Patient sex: F
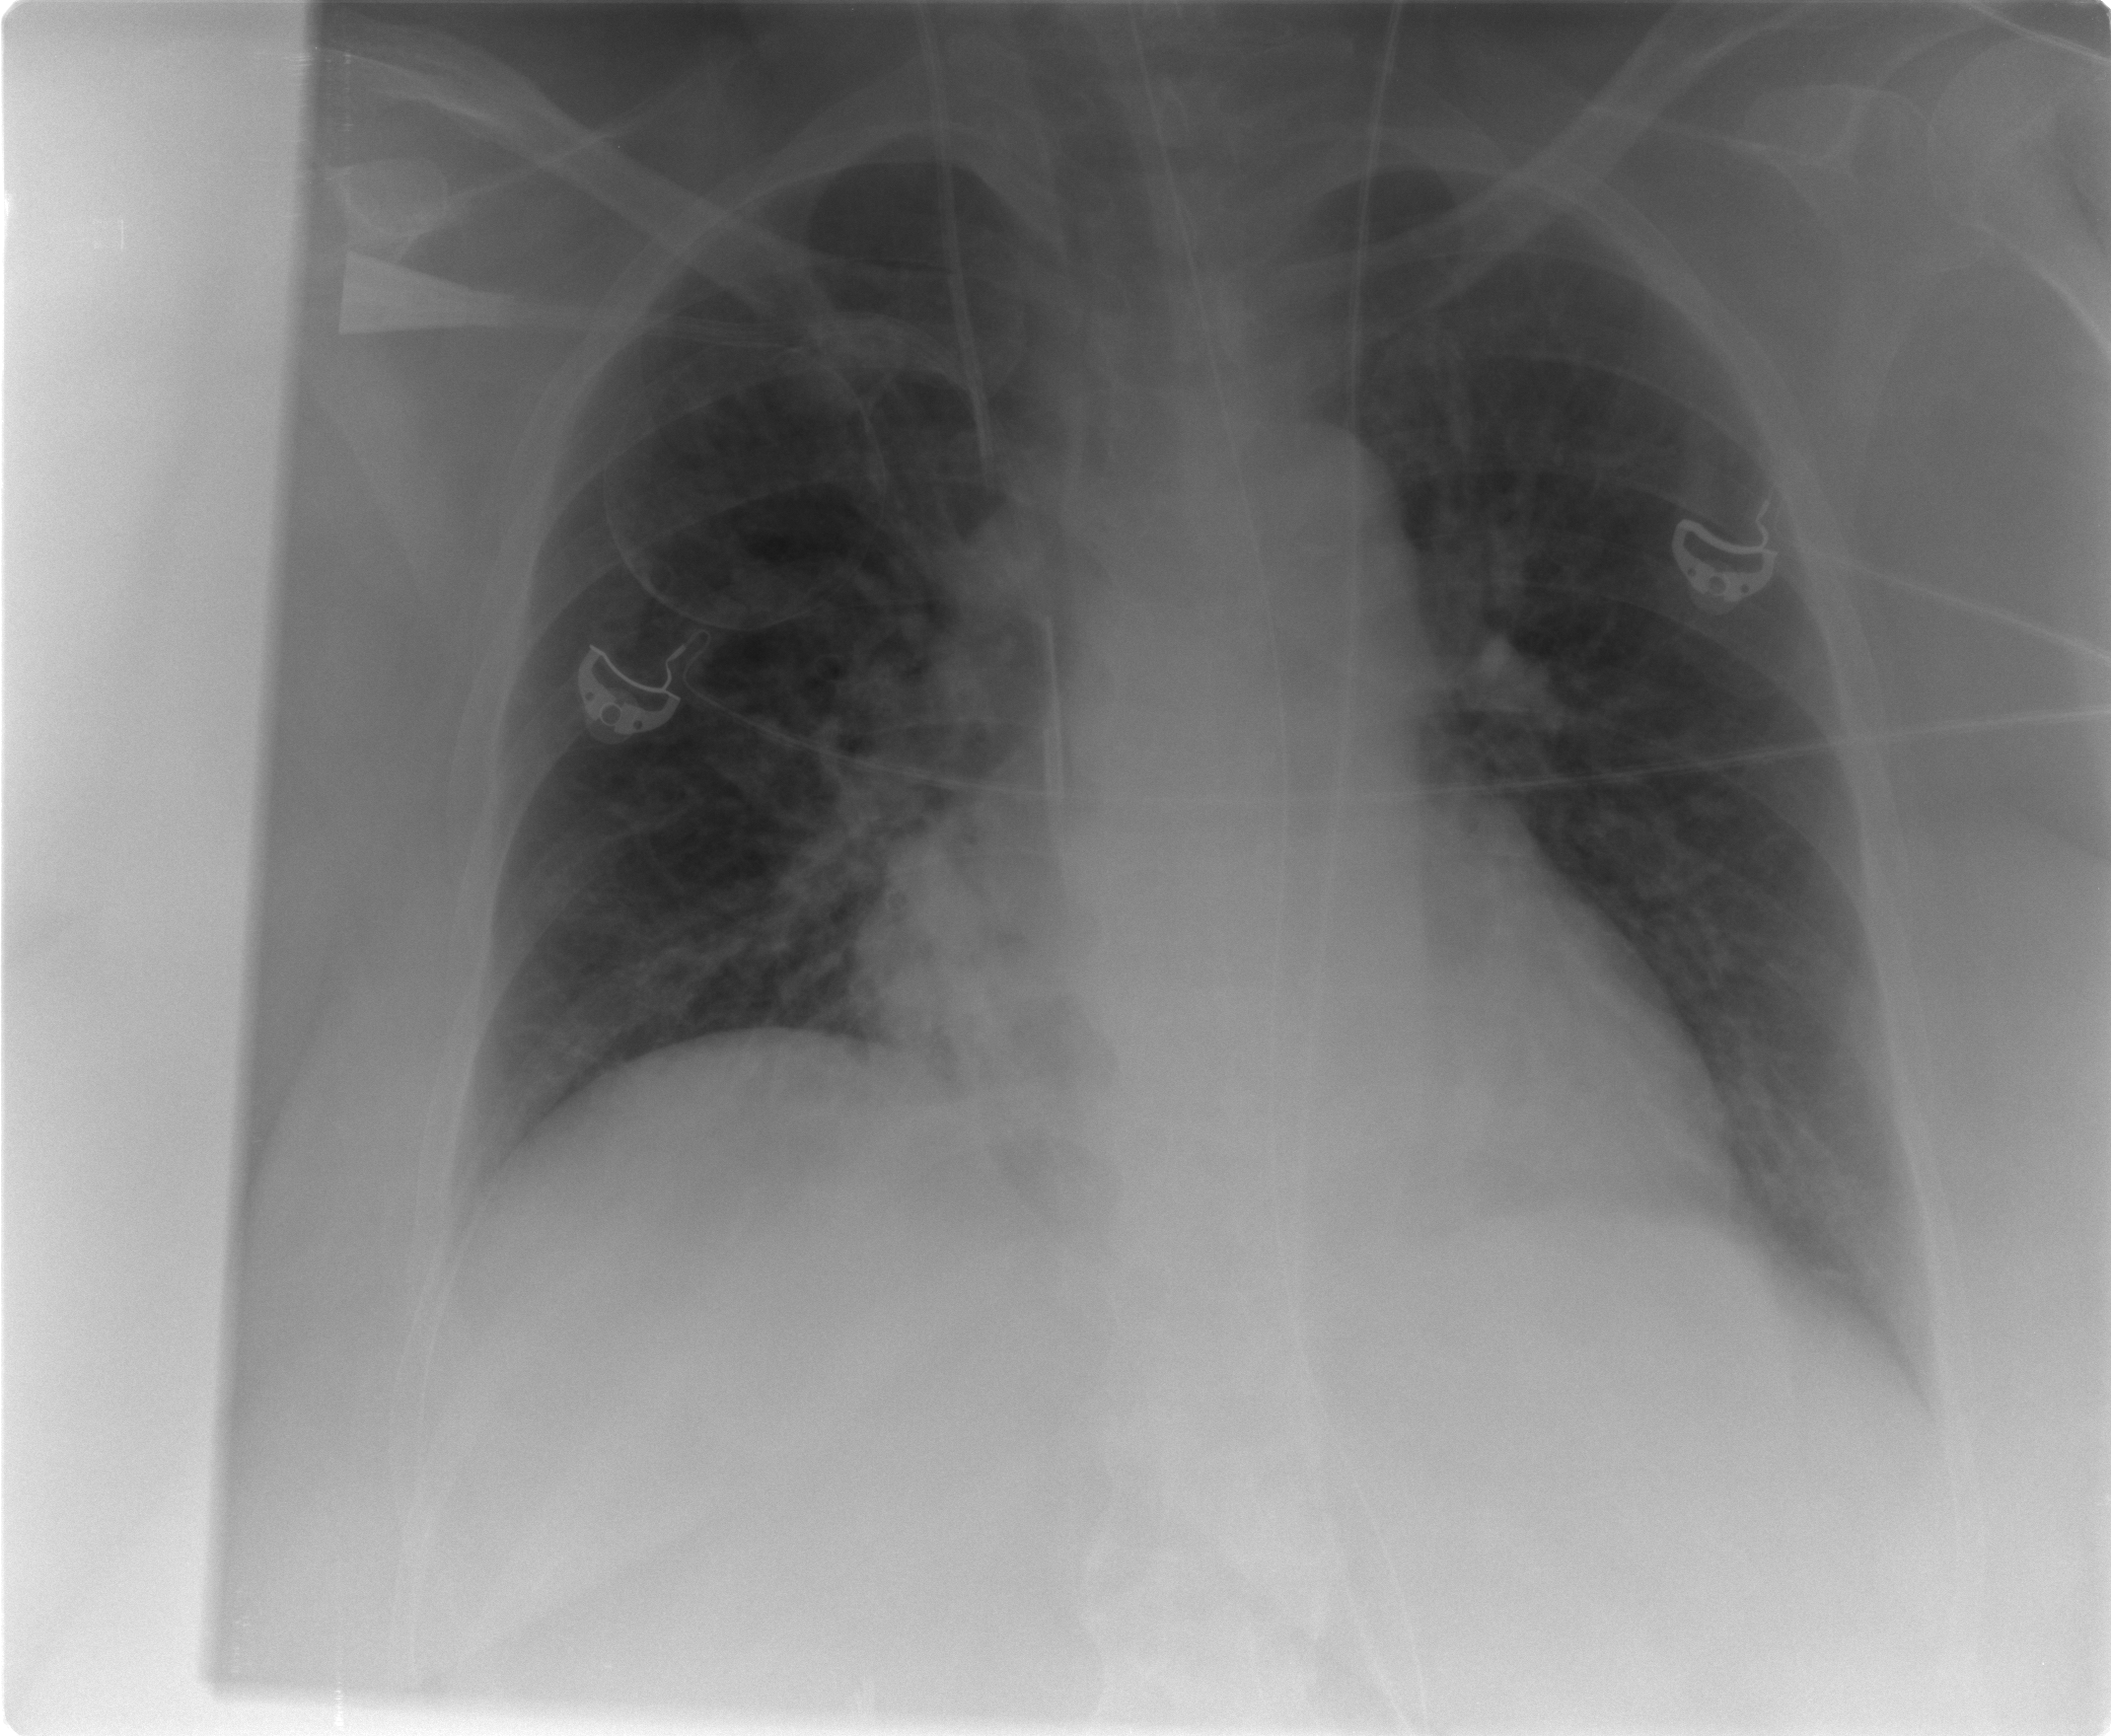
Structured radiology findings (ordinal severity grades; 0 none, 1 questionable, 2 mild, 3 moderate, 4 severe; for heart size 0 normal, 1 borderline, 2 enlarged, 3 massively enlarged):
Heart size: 1
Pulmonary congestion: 3
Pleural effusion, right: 0
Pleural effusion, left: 0
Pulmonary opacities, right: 2
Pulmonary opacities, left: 2
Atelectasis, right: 2
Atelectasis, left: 2